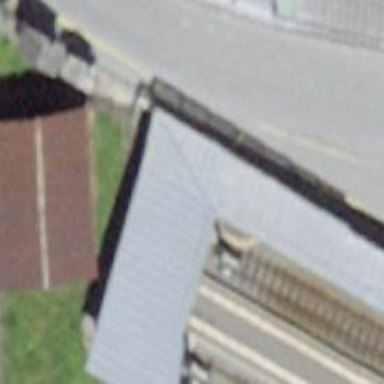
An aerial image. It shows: Train station building with flat roof.